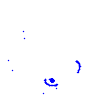
Particle: pion